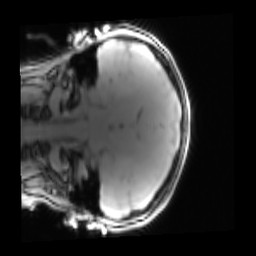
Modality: PDw
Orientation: coronal
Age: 20
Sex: female
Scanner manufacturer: siemens
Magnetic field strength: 3 T
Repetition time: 0.25 s
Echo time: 0.00103 s